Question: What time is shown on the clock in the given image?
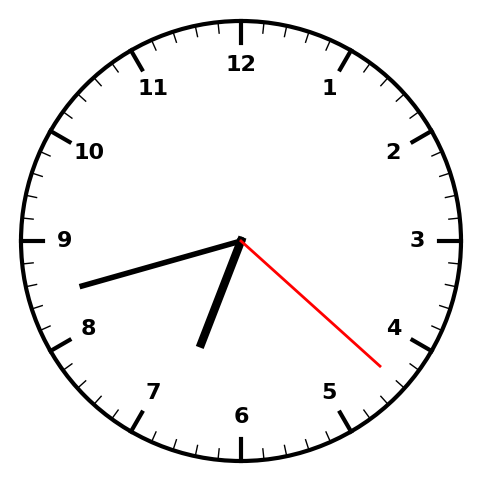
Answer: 06:42:22